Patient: sex M, age 47
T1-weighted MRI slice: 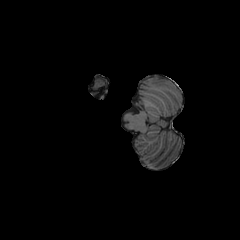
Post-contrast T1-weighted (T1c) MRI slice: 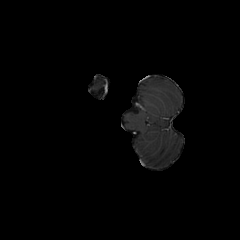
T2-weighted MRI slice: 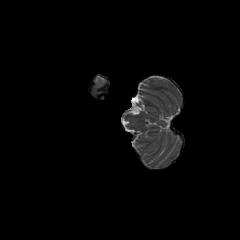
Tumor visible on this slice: no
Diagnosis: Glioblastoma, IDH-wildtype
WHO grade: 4